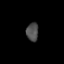
Tissue: lung
Cell type: Epithelial cells
Senescence score: 0.2357
Nuclear area (px): 217
Mean DAPI intensity: 77.226